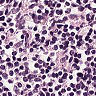
Metastatic tissue present: no